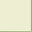
Piece: xx